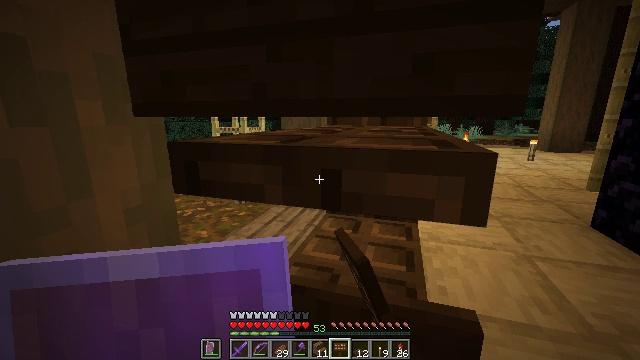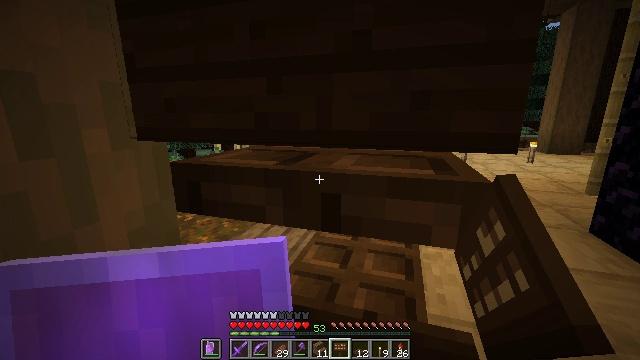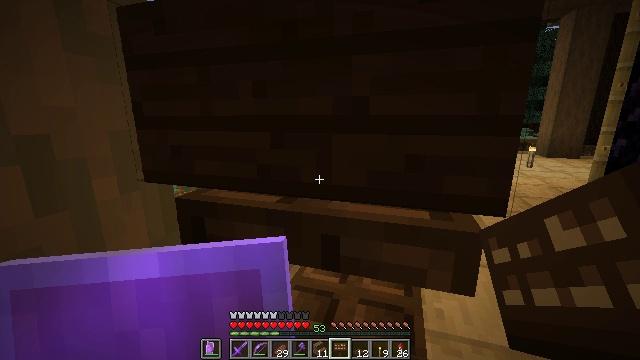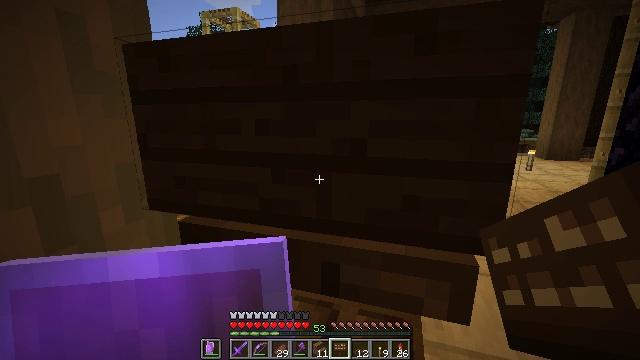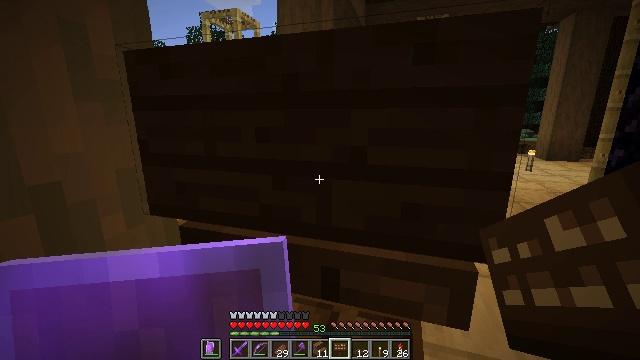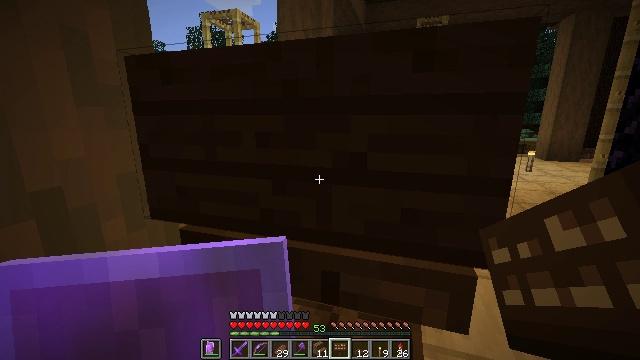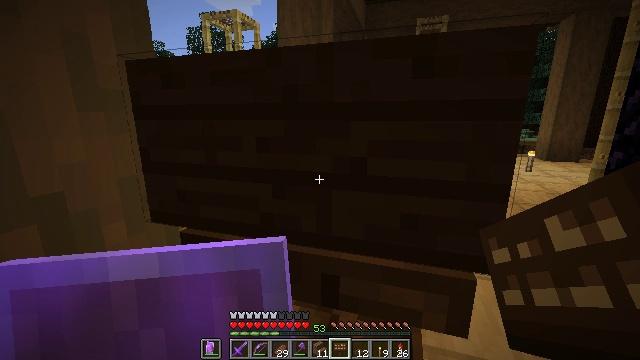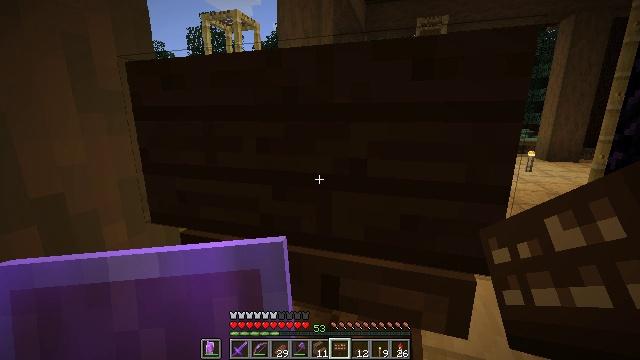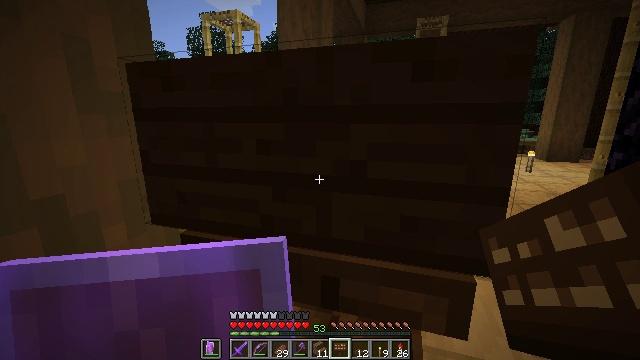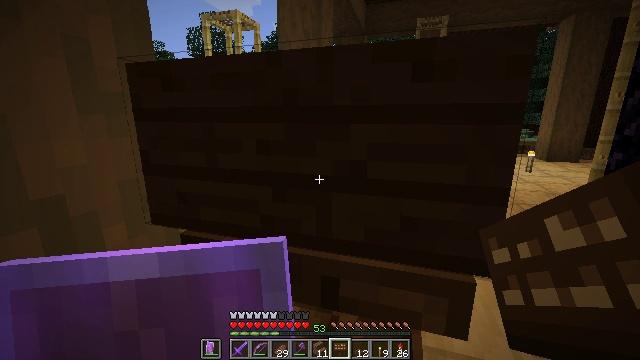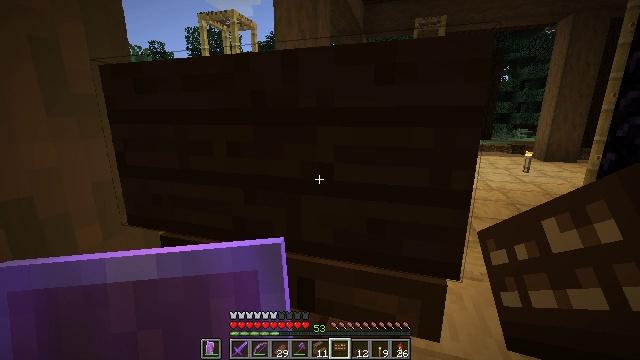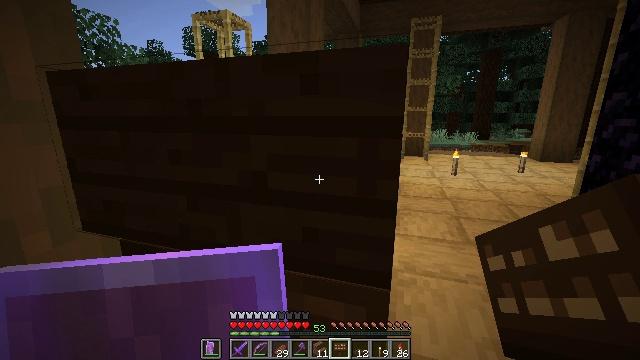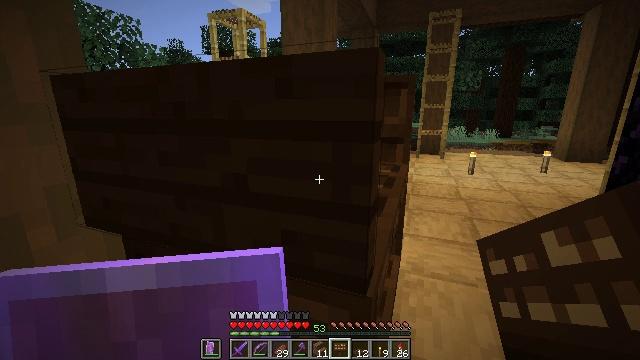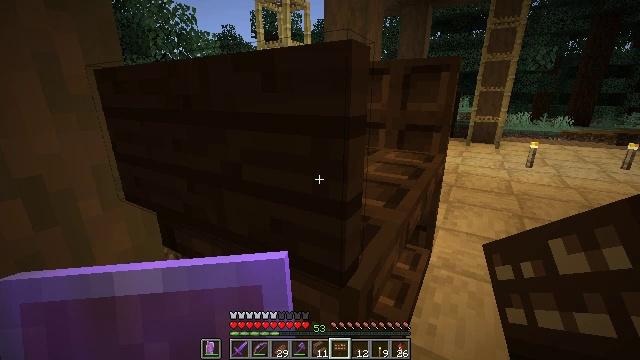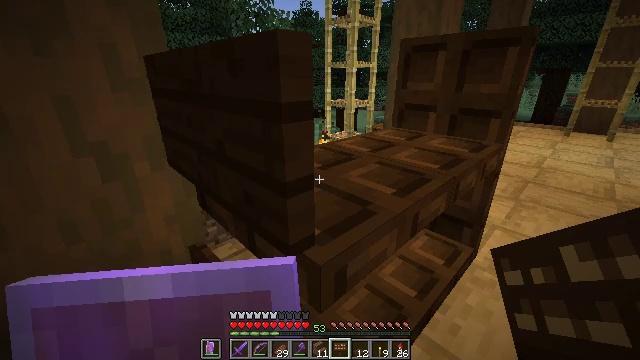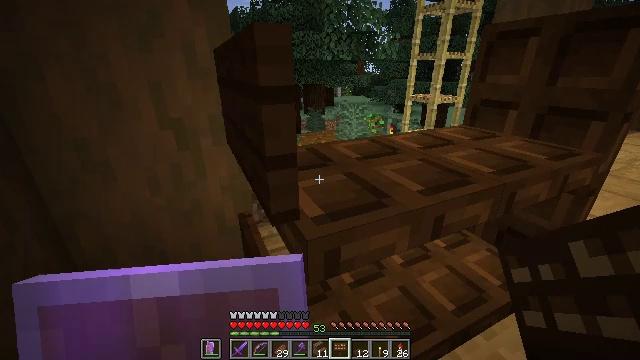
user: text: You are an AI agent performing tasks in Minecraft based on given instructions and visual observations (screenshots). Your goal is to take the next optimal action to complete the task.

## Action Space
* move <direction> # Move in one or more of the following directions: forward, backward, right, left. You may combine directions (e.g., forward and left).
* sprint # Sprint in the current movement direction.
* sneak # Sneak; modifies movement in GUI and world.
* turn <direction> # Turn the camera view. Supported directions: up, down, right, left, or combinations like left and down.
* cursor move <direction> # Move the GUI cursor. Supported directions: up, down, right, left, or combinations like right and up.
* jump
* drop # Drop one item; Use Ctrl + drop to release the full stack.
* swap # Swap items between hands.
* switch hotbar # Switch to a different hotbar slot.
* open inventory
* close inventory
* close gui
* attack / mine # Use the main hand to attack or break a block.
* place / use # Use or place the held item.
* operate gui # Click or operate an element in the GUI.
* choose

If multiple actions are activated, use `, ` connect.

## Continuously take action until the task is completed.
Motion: motion action
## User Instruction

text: Collect the dark oak wall sign.
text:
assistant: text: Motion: sneak
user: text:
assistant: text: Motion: no_op
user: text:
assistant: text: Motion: no_op
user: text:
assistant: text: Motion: no_op
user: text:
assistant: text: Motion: no_op
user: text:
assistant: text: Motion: no_op
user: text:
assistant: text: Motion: no_op
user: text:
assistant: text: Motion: no_op
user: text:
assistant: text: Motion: no_op
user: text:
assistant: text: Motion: move right
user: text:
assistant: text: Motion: move right
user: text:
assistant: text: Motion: move right, turn left
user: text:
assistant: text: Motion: move right, turn left and down
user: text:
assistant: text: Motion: move right, turn left and down
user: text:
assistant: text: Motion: move right, turn left and down
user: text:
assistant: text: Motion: move right, turn left
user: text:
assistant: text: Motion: turn left
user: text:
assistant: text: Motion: no_op
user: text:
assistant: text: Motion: no_op
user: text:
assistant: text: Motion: no_op
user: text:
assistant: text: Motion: no_op
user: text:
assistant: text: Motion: no_op
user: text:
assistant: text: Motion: no_op
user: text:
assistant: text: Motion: no_op
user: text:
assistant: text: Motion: no_op
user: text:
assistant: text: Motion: no_op
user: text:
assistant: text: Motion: no_op
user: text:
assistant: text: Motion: no_op
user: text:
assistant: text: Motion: no_op
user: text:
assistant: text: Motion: no_op